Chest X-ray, PA view. Patient: 23 years old, sex F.
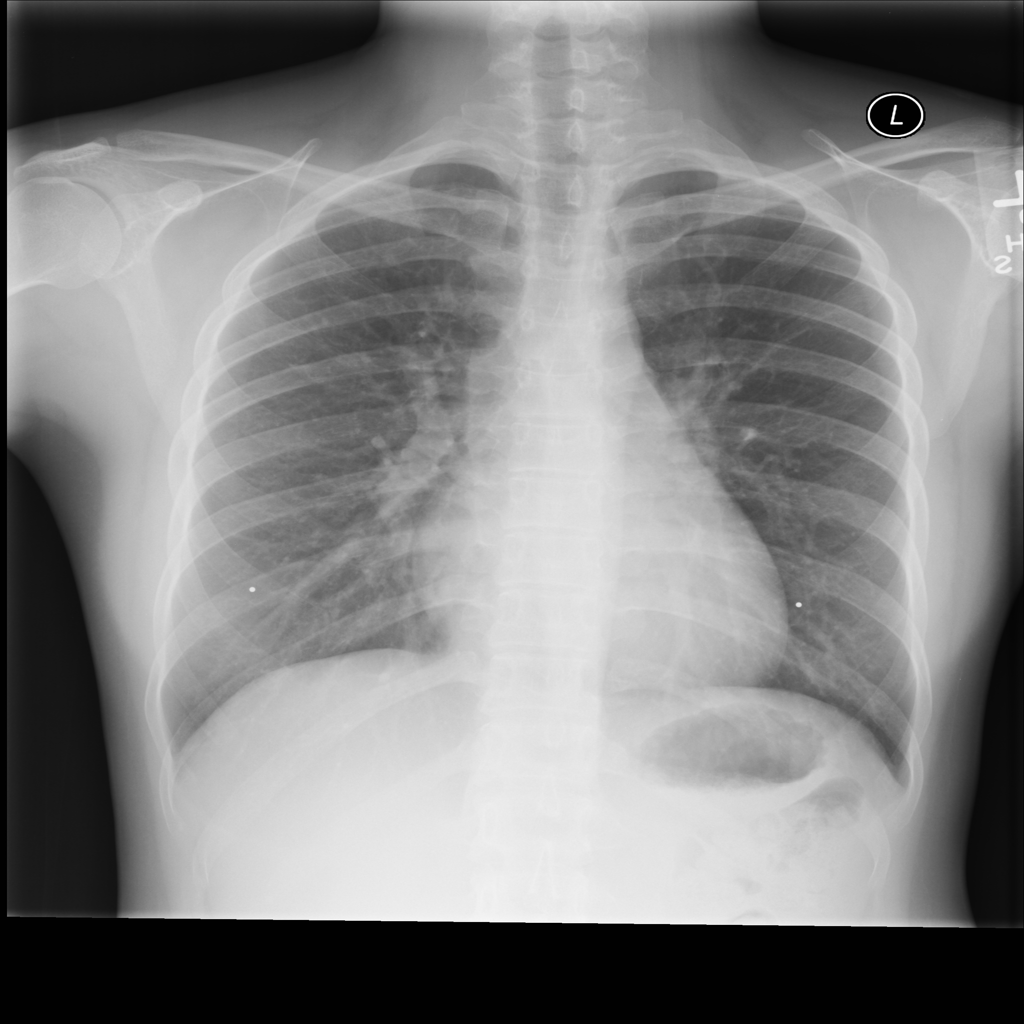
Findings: No Finding